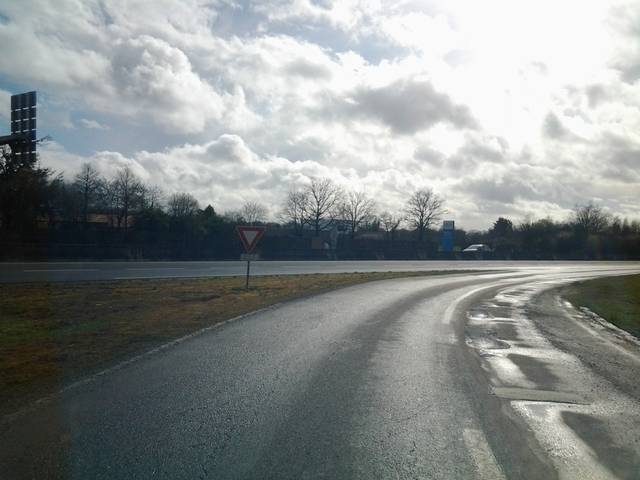
Region: France
Coordinates: 46.667, -1.345